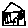
Label: house